Brain MRI, t1w sequence, axial 2D slice.
Patient: age 26, sex F, weight 90 kg, height 1.9 m
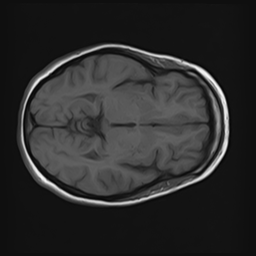